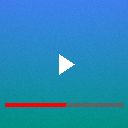
Screen state: on